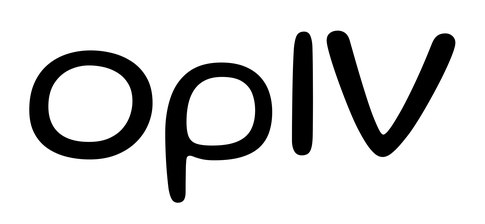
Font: Gluten_Light